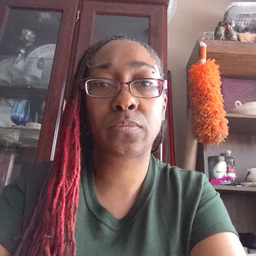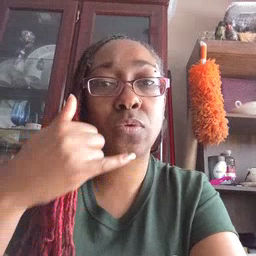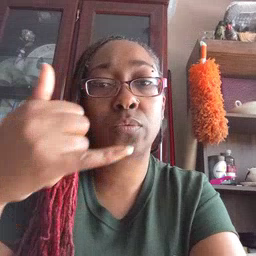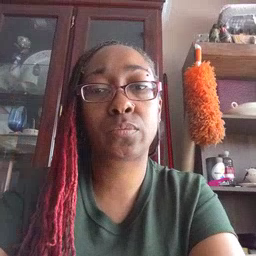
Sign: callonphone